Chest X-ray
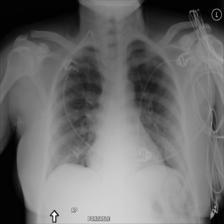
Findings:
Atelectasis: negative
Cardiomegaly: negative
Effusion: negative
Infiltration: negative
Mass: negative
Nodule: negative
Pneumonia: negative
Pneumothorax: negative
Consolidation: negative
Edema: negative
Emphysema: negative
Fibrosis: negative
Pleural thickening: negative
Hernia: negative